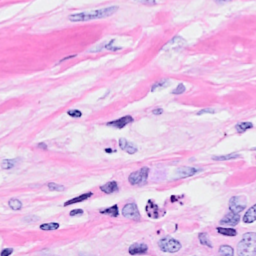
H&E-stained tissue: Breast